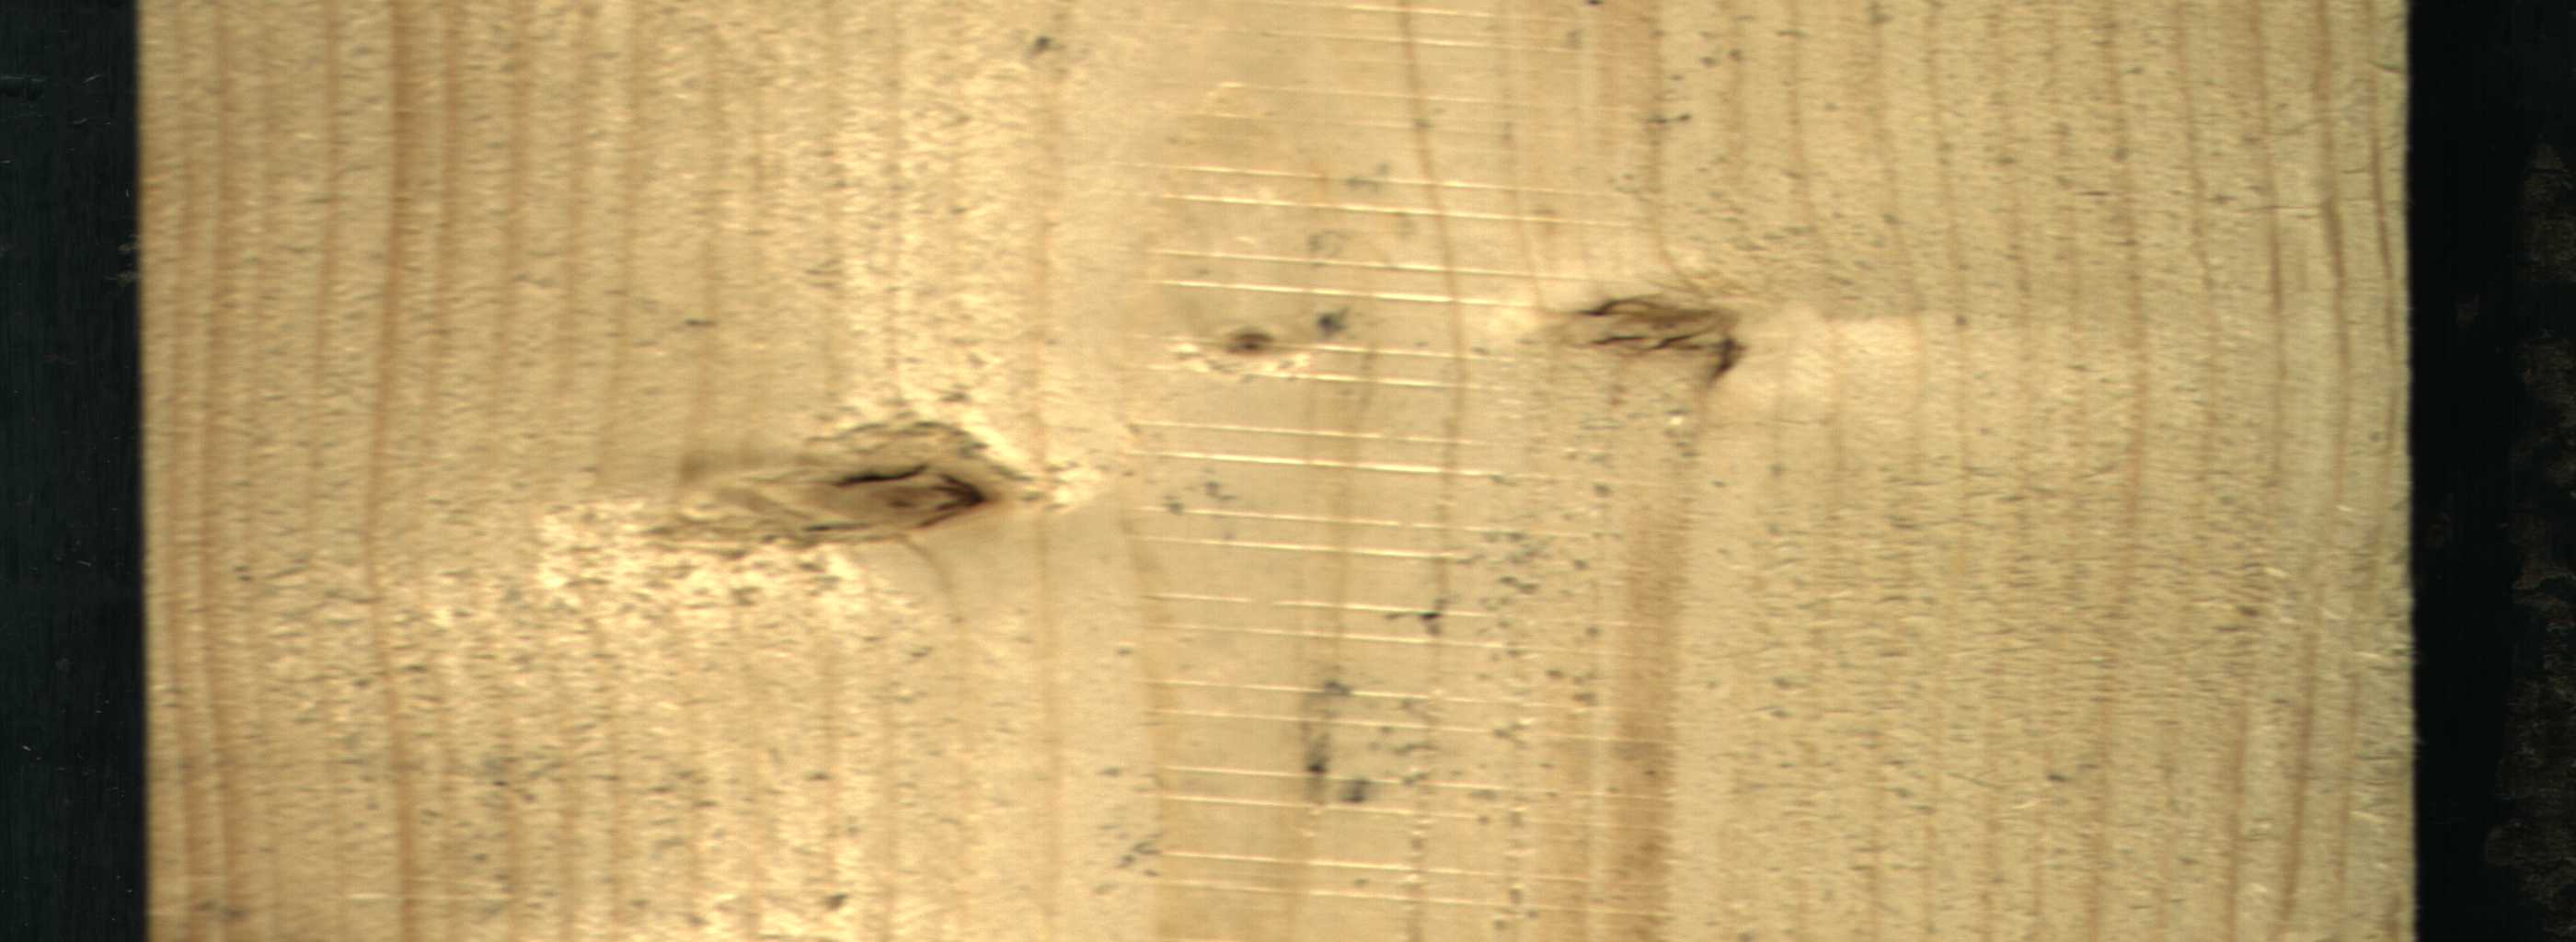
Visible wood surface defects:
Dead_Knot
Live_Knot